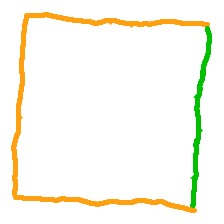
Shape: square